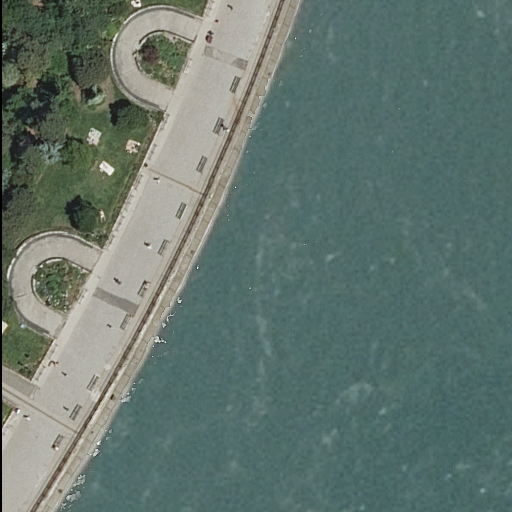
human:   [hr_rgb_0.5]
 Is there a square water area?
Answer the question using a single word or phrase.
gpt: no

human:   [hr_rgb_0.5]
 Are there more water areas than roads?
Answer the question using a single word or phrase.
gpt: no

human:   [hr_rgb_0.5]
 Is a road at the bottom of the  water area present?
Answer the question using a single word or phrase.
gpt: yes

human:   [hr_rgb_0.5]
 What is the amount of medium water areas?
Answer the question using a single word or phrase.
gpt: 0

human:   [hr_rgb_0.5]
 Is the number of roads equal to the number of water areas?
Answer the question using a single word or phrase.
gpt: no

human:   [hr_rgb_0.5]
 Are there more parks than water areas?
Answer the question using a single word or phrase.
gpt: no

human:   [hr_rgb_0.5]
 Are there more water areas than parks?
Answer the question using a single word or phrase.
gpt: no

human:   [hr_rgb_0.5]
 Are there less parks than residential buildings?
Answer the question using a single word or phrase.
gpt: no

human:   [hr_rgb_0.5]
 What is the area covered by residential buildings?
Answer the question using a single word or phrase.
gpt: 0m2

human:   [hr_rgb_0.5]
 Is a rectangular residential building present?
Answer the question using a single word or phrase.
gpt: no

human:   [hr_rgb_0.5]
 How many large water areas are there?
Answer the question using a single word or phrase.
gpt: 1

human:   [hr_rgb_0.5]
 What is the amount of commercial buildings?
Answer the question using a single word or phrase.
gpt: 0

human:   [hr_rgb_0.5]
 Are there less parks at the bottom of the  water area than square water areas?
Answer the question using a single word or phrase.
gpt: no

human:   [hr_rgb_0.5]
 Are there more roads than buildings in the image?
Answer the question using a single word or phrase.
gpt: yes

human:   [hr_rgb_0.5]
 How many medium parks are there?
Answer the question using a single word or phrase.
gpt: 0

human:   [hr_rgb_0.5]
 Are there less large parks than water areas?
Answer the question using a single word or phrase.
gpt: yes

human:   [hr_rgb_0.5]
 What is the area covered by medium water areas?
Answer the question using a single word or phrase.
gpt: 0m2

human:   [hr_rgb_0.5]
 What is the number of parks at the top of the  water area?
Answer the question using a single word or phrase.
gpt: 1

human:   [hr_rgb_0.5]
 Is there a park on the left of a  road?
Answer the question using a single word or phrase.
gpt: no

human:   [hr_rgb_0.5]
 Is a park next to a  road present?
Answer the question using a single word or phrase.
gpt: yes

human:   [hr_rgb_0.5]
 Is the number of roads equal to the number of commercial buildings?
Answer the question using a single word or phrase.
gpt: no

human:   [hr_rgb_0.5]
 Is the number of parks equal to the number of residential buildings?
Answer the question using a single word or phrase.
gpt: no

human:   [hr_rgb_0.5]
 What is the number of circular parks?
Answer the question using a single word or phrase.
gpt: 0

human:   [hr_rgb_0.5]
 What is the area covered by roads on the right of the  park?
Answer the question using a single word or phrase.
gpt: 0m2

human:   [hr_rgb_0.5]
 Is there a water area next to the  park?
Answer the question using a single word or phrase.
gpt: yes

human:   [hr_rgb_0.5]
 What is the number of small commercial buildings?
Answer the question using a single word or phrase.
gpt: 0

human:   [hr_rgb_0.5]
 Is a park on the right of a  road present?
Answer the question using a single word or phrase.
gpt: yes

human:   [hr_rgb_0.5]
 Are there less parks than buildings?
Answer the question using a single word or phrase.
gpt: no

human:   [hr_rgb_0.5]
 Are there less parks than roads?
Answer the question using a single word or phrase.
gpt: yes

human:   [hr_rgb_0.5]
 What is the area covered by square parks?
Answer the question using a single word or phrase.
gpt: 0m2

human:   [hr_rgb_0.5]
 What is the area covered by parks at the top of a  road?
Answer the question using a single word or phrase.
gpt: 82m2

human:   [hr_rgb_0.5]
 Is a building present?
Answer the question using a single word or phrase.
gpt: no

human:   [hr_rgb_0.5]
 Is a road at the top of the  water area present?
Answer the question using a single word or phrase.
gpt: no

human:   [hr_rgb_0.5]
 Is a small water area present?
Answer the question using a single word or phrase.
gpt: no

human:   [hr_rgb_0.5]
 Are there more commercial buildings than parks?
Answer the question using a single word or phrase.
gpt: no

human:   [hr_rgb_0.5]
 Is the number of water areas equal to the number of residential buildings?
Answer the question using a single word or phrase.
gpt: no